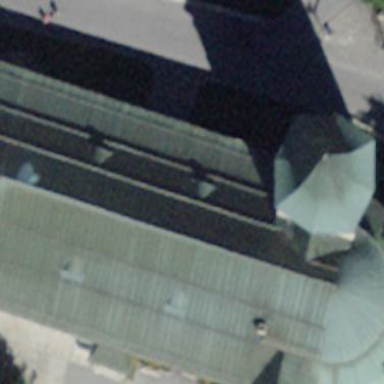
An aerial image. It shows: Church which is place of worship.